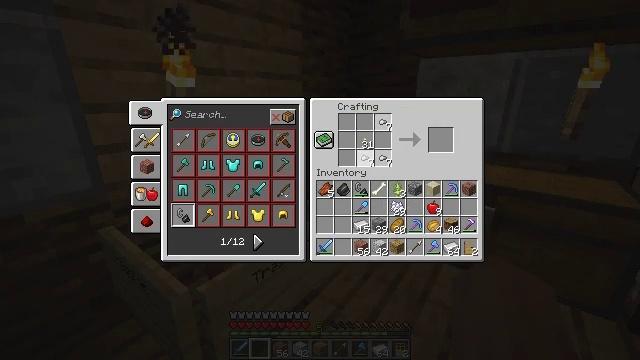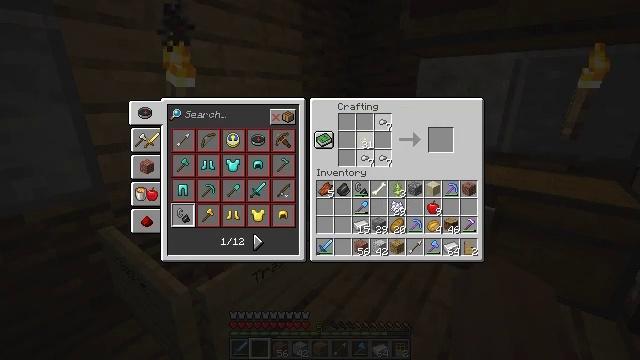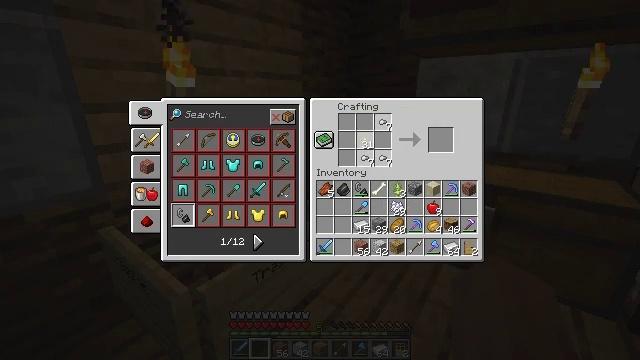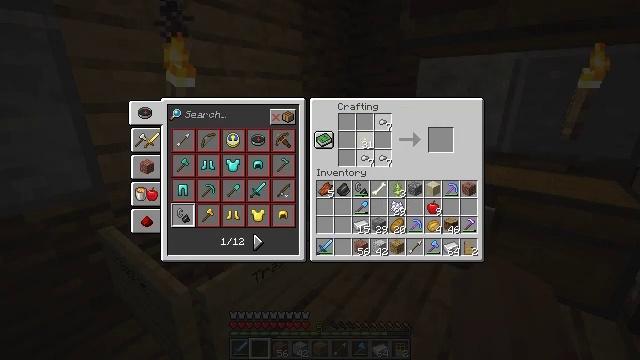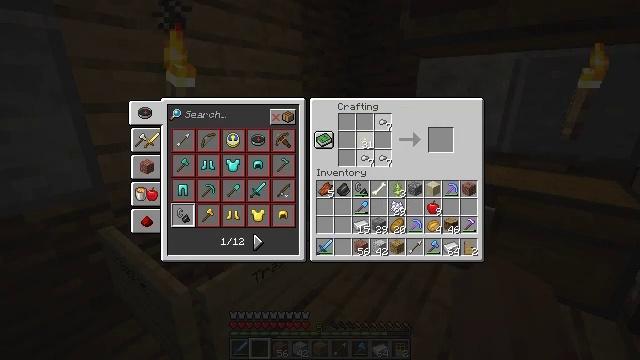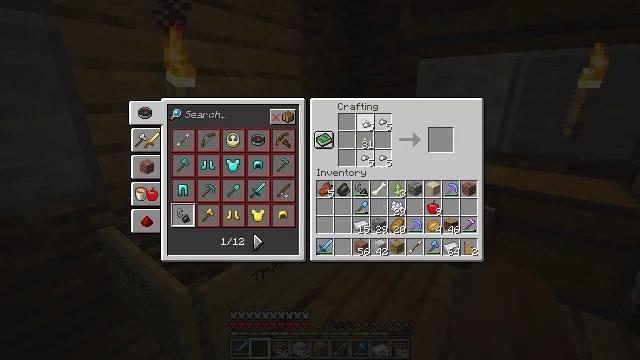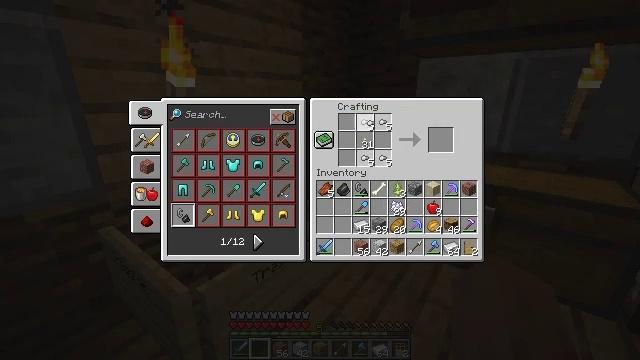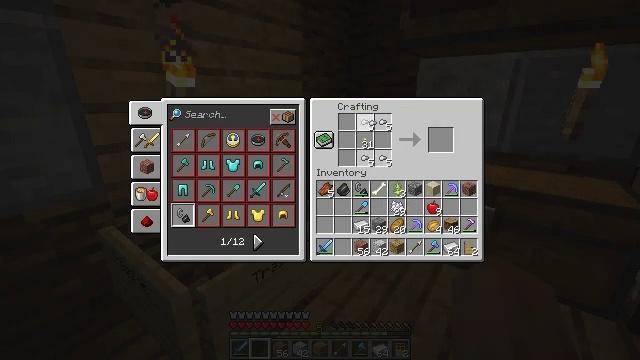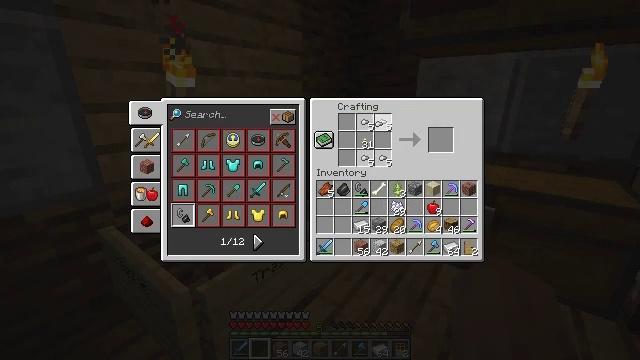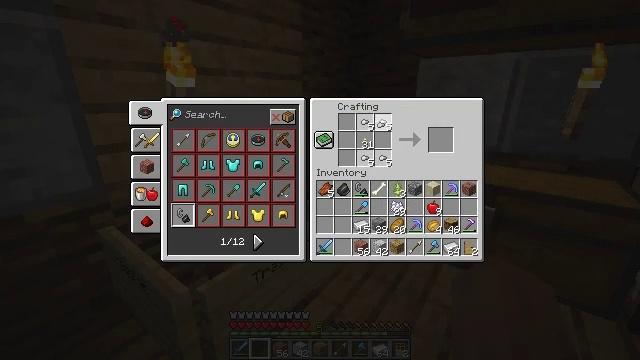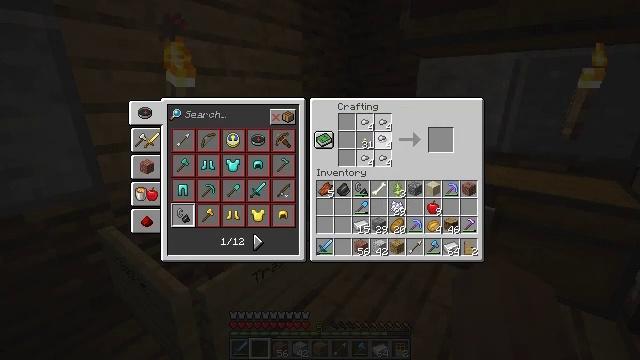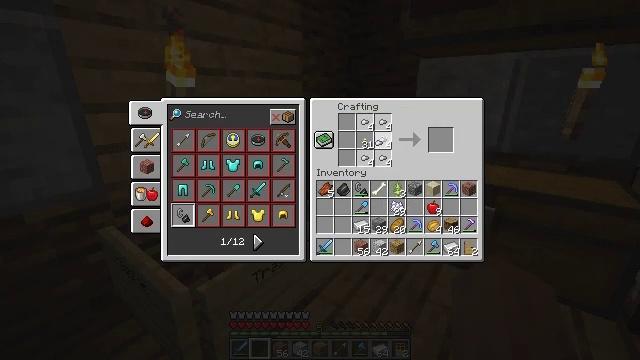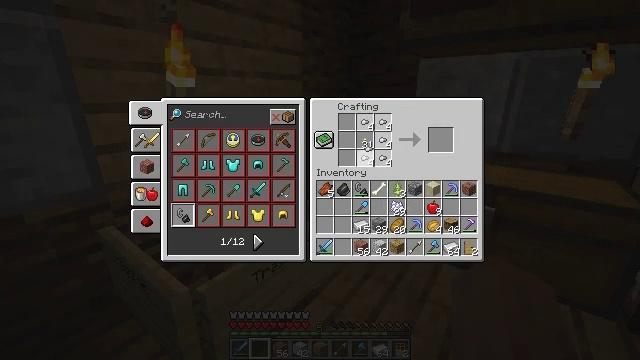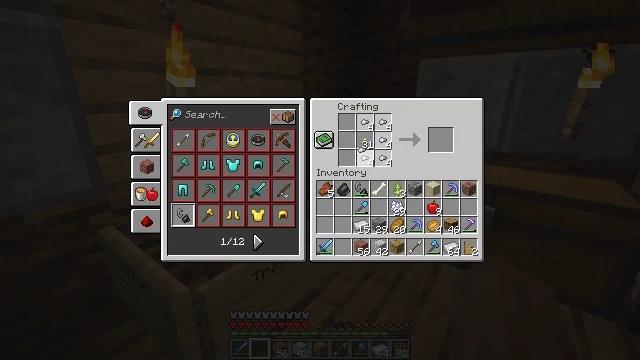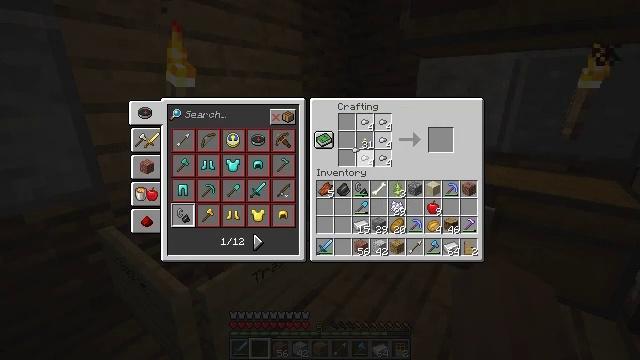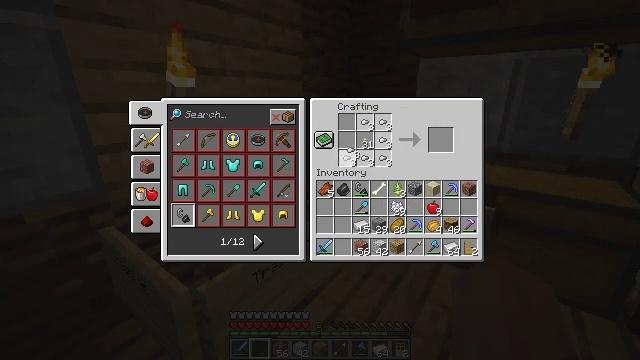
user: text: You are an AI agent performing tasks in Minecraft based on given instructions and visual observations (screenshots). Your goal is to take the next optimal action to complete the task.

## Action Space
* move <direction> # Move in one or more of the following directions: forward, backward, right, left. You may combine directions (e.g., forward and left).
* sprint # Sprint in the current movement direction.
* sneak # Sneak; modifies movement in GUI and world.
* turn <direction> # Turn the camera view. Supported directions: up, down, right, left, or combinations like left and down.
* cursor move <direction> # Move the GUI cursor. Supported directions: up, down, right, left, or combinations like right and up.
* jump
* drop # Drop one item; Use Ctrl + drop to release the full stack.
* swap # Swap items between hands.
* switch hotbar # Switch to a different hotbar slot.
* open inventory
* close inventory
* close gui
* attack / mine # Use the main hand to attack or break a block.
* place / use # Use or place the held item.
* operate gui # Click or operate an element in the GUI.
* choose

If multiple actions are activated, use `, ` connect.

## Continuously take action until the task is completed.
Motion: motion action
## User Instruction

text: Craft a lantern.
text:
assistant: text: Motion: cursor move up, operate gui
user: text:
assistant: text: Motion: operate gui
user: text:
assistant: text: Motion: operate gui
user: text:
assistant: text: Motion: operate gui
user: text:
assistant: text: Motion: operate gui
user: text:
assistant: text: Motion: operate gui
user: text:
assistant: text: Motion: operate gui
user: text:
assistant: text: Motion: operate gui
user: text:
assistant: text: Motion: operate gui
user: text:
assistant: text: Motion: cursor move down, operate gui
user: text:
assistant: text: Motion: operate gui
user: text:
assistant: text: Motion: cursor move left, operate gui
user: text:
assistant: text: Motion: cursor move left, operate gui
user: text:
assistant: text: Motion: operate gui
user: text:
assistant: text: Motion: operate gui
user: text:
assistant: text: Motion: cursor move left, operate gui
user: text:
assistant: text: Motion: operate gui
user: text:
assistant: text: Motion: operate gui
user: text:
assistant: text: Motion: cursor move up, operate gui
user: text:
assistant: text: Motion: cursor move up, operate gui
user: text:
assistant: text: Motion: operate gui
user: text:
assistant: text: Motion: operate gui
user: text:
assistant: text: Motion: operate gui
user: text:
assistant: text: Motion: operate gui
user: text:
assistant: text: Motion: cursor move right and down
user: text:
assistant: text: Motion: cursor move right and down
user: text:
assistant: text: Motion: cursor move right
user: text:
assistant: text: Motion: no_op
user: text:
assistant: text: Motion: no_op
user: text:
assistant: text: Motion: cursor move right